Field crop: maize
Growth stage: 1
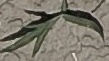
Species: sorghum